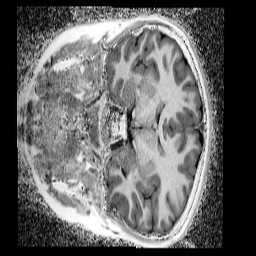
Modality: UNIT1_denoised
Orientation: coronal
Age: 11
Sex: male
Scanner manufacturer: siemens
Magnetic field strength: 3 T
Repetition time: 4 s
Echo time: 0.00299 s